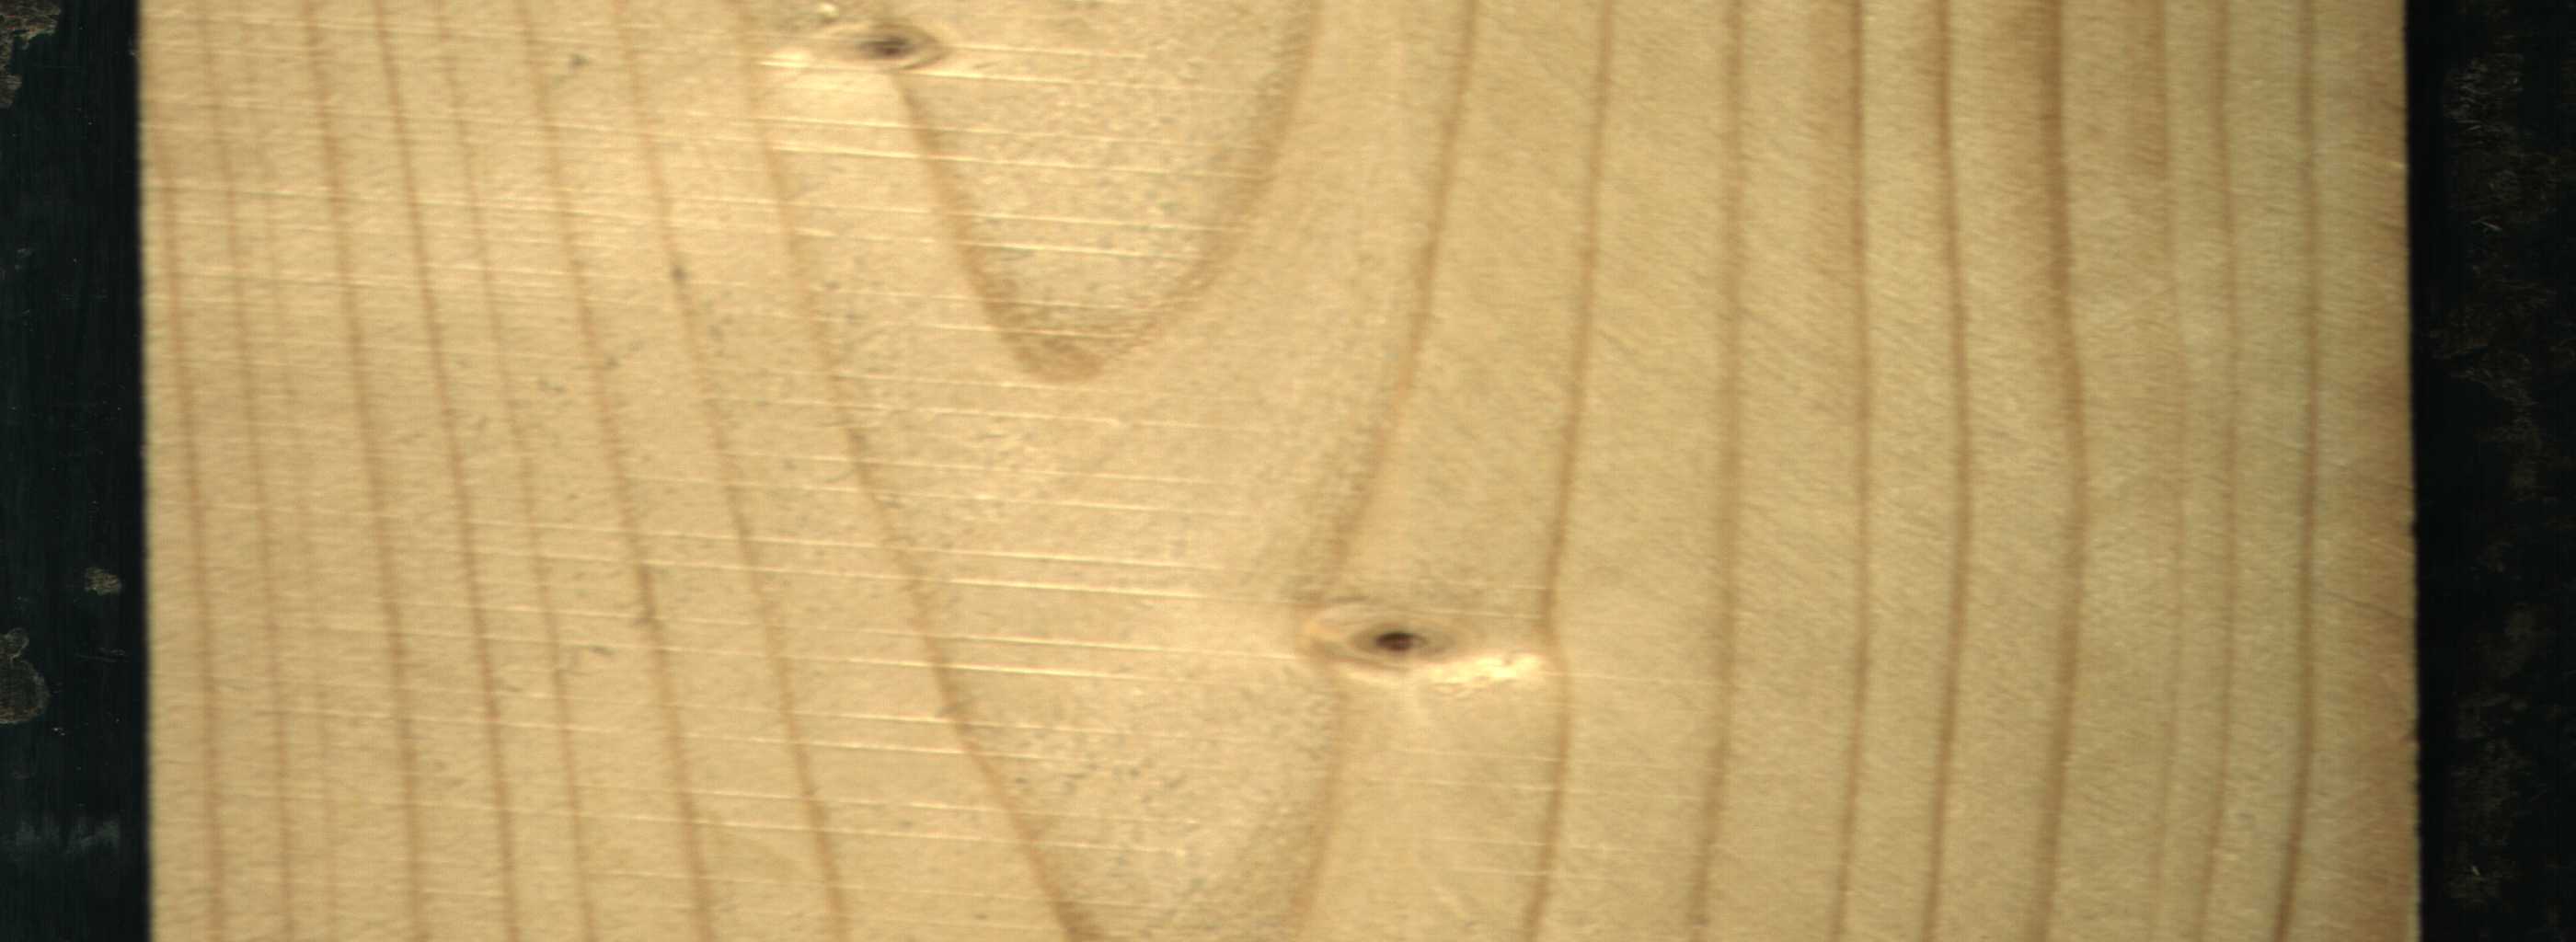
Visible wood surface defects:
Live_Knot
Live_Knot